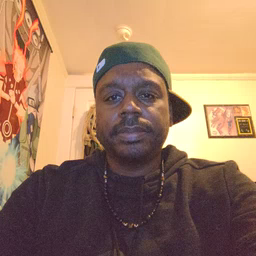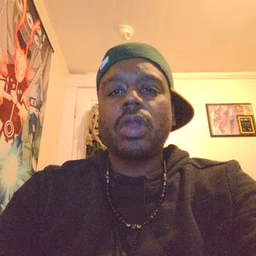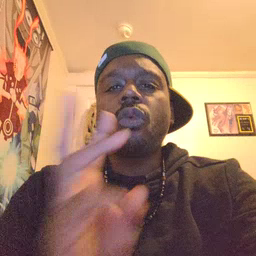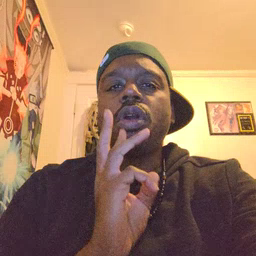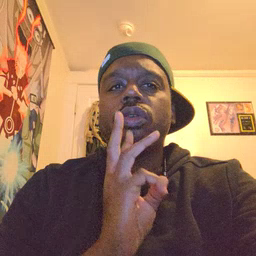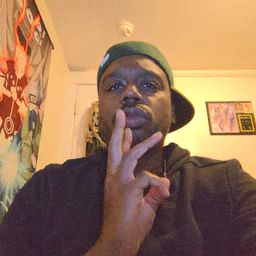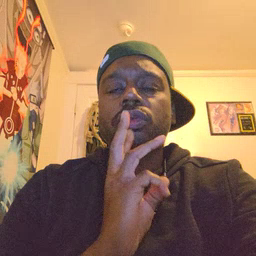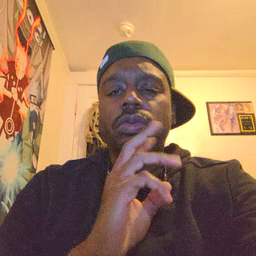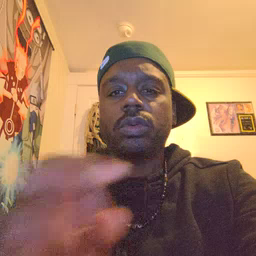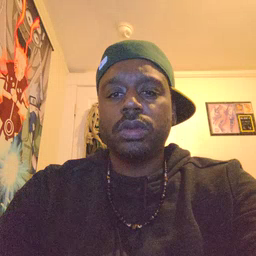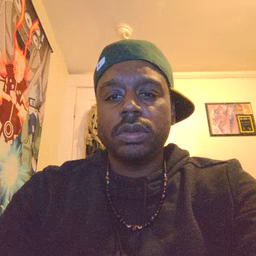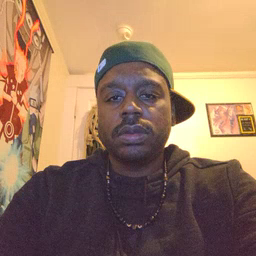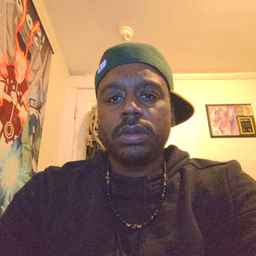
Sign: water